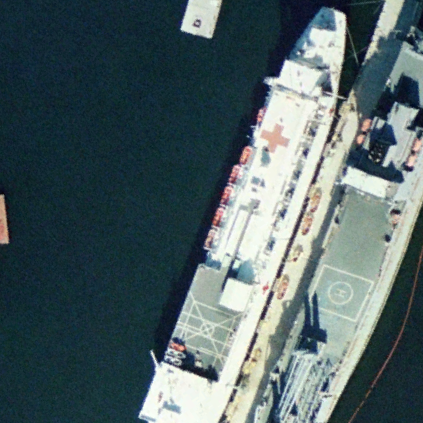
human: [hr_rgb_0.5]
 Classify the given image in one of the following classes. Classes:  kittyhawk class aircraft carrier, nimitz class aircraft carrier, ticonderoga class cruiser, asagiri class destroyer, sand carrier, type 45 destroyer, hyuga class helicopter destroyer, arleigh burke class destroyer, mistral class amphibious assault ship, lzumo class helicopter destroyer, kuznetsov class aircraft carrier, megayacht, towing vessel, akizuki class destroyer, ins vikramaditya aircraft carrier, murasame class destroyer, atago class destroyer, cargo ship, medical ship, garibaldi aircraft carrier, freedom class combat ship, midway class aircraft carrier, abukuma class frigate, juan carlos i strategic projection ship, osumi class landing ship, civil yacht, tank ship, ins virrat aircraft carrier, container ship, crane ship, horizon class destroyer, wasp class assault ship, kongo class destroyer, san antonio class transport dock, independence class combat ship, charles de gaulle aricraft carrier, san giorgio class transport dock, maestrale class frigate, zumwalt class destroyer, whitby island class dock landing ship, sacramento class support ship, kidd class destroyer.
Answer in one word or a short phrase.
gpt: Medical ship